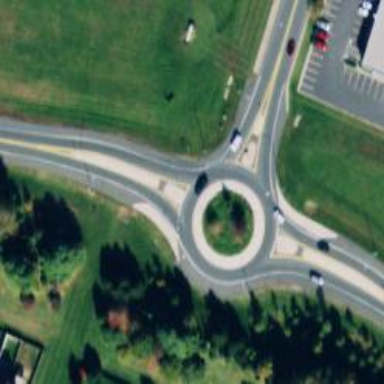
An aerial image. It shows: Roundabout on primary highway.